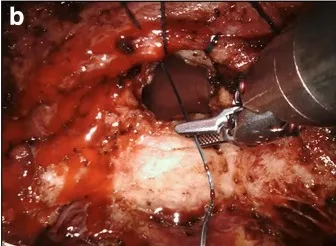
(b) Vesicourethral anastomosis.
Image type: medical_photograph (other_medical_photograph)